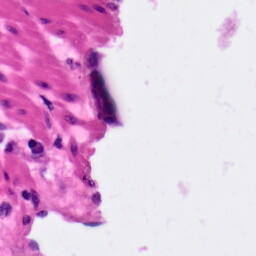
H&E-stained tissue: Pancreatic